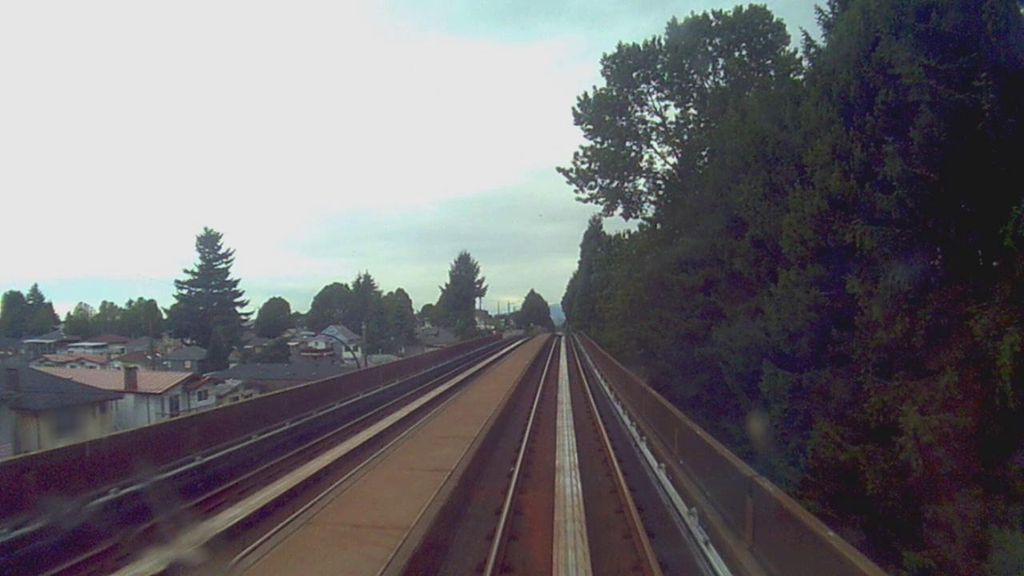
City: vancouver